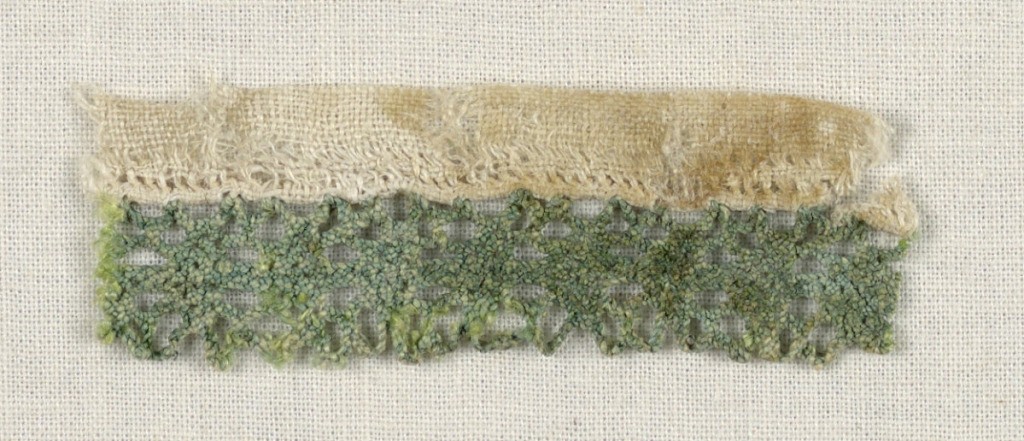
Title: Fragment
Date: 16th century
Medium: silk, linen Technique: continuous braid like bobbin lace, plain weave fabric
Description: Continuous braid like bobbin lace, dyed green and sewn to plain weave fabric.